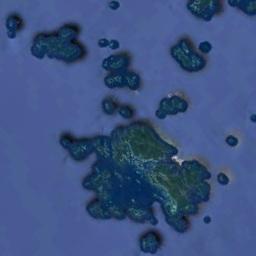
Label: island